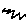
Label: zigzag